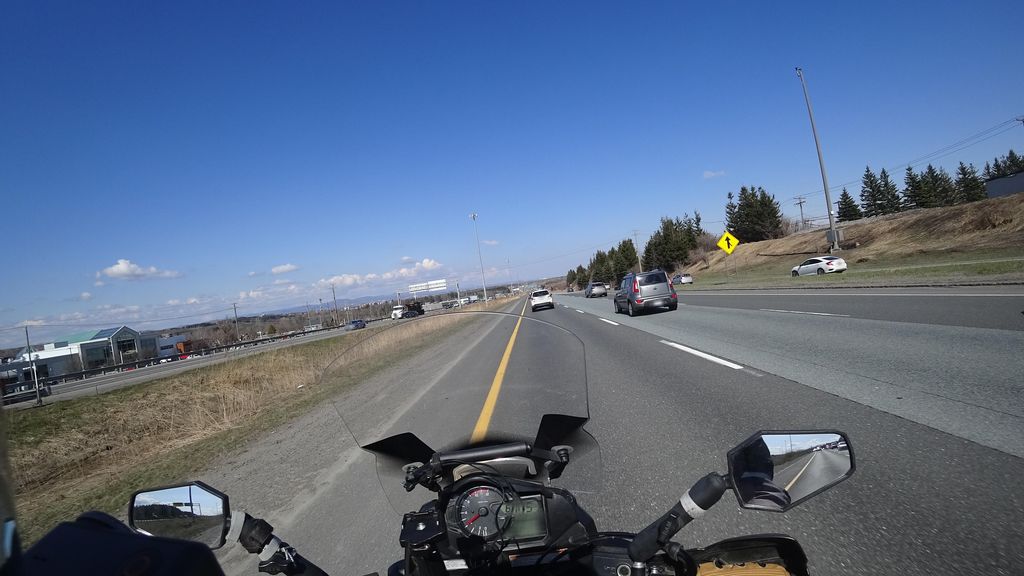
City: quebec_city